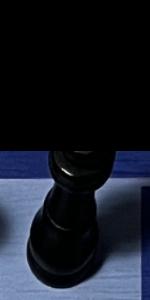
Label: King_Black